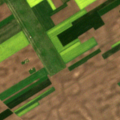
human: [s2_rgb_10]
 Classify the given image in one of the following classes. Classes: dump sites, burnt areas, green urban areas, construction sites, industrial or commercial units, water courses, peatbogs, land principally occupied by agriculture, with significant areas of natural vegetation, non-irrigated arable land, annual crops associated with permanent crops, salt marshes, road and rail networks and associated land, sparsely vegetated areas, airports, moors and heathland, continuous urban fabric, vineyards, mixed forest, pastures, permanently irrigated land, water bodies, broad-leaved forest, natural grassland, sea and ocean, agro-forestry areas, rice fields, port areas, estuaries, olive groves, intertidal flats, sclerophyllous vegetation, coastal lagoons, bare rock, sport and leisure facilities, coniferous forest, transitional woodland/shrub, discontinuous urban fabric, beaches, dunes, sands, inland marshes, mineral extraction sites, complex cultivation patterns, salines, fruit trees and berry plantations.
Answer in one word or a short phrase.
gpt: sport and leisure facilities, non-irrigated arable land